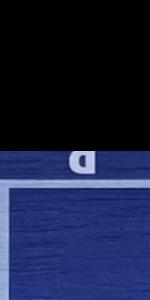
Label: Empty